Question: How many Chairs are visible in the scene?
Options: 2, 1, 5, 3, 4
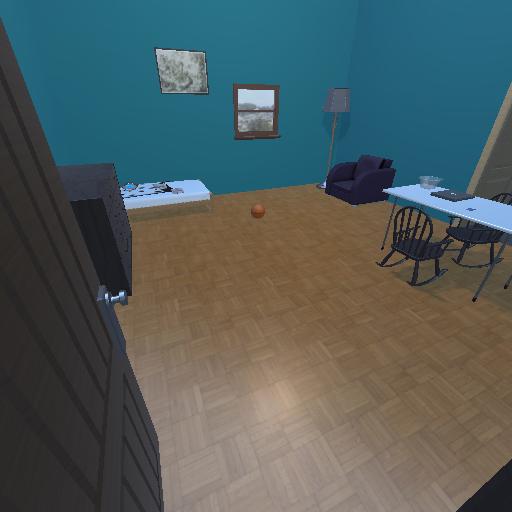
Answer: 2